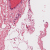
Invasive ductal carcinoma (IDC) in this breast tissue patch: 0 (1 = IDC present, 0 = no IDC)